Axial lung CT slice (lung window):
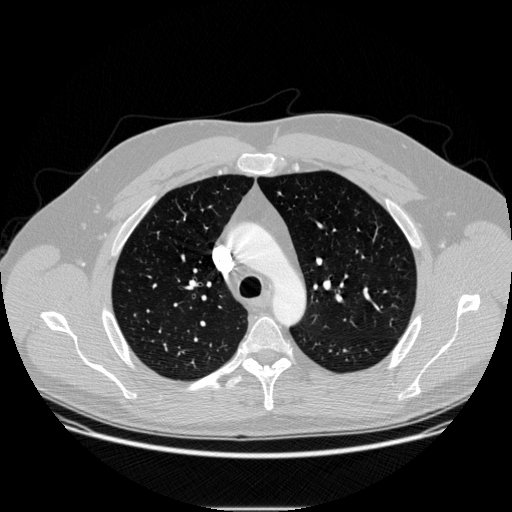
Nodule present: no